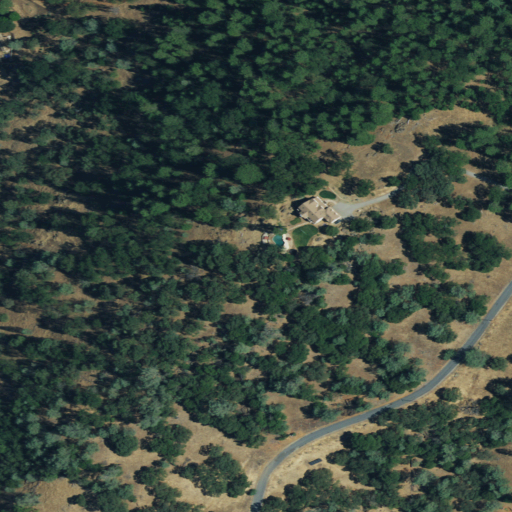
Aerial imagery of mountain in California named Buck Mountain containing evergreen forest, deciduous forest, open development, shrub, and mixed forest